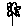
Label: flower